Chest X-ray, PA view. Patient: 54 years old, sex M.
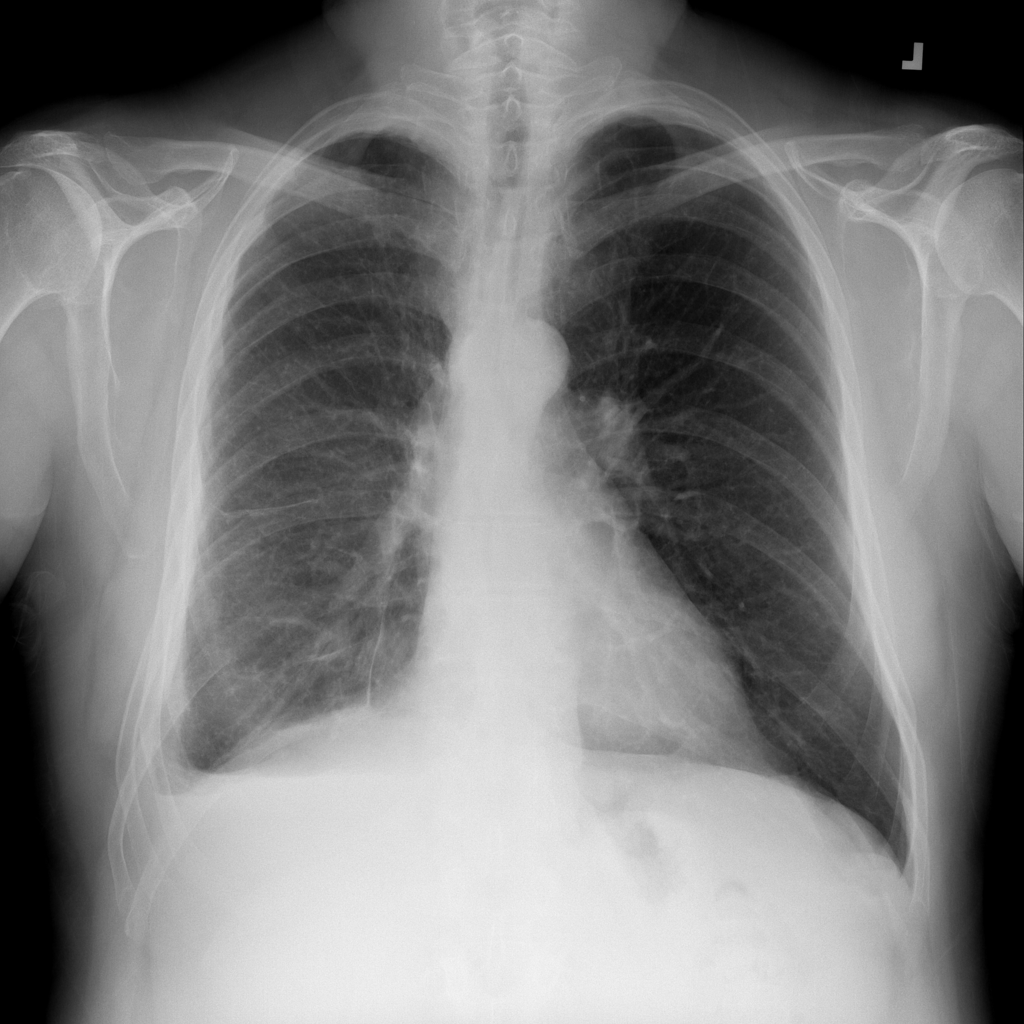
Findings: Effusion, Pleural_Thickening